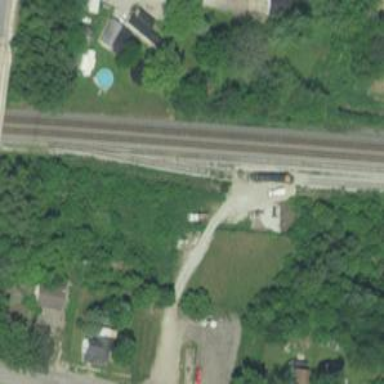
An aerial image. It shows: Railway service station.